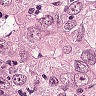
Metastatic tissue present: yes